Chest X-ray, PA view. Patient: 32 years old, sex M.
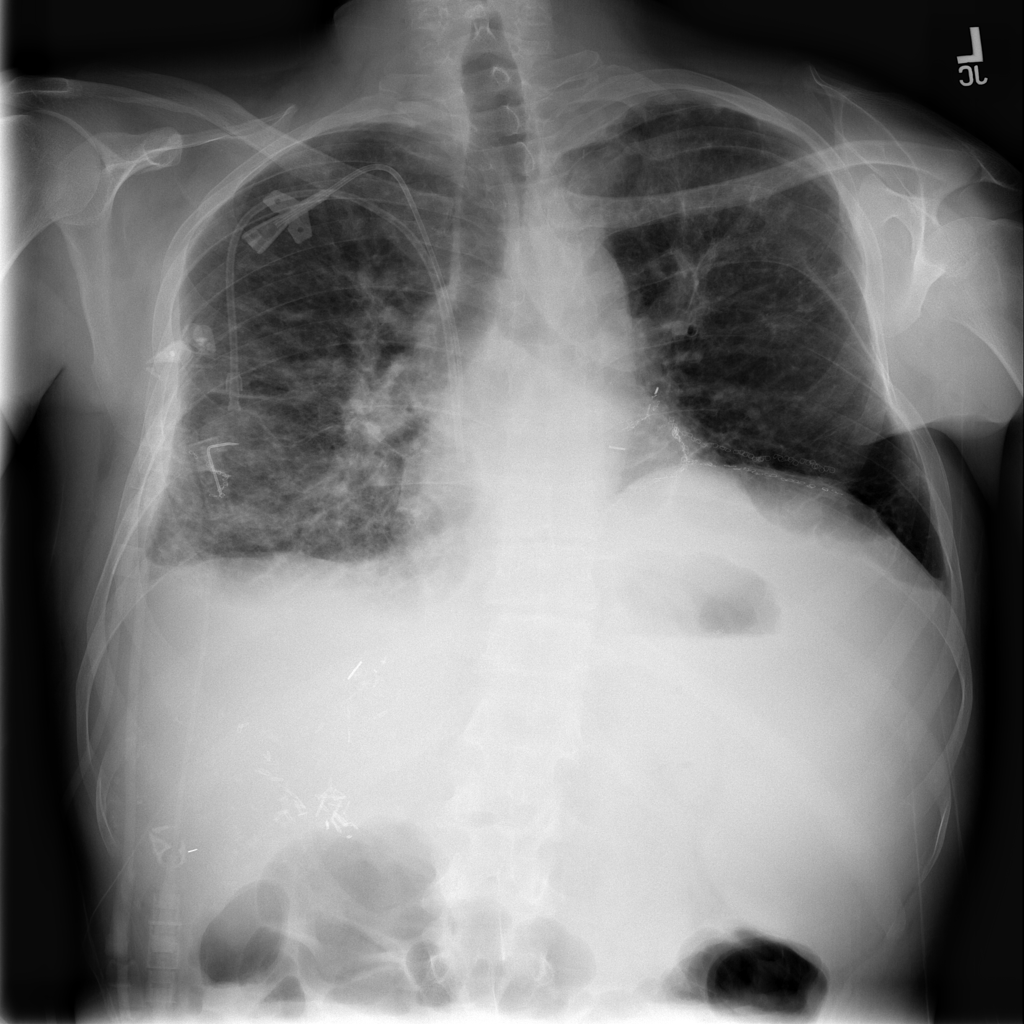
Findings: Effusion, Infiltration, Nodule, Pleural_Thickening